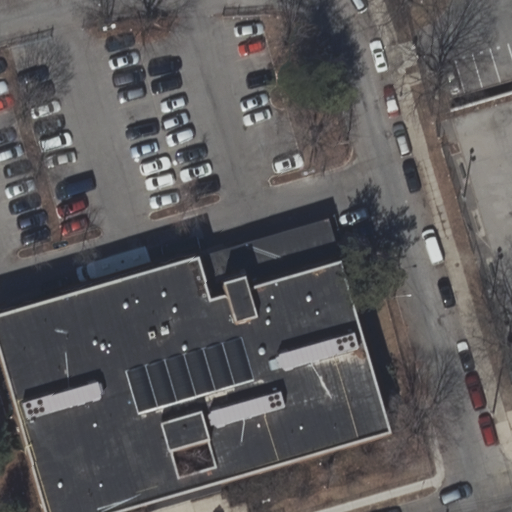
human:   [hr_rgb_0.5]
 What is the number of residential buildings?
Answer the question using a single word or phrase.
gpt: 0

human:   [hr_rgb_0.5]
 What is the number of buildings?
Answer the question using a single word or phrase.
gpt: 1

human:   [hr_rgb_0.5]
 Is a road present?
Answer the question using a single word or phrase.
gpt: yes

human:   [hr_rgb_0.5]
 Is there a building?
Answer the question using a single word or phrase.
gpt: yes

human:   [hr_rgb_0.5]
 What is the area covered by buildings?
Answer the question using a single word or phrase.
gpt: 3205m2

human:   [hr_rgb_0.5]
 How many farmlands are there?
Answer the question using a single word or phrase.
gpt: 0

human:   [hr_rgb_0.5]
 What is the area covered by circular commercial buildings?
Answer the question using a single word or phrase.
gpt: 0m2

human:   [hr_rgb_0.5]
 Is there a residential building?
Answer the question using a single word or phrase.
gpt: no

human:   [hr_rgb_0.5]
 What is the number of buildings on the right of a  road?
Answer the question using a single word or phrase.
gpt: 0

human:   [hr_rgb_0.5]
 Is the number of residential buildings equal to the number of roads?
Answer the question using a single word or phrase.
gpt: no

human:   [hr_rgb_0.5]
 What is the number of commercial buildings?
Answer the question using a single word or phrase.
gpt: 1

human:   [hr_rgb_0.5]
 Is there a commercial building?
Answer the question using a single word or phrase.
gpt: yes

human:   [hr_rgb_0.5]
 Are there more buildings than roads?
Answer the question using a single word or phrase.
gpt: no

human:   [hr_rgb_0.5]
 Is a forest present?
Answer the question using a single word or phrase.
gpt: no

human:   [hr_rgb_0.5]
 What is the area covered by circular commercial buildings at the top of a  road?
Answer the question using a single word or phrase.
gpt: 0m2

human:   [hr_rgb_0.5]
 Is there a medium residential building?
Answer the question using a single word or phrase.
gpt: no

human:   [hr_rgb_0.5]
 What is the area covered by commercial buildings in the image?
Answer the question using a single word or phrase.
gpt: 3205m2

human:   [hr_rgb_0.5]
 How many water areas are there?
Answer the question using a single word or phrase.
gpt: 0

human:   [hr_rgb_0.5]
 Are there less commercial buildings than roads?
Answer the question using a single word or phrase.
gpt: yes

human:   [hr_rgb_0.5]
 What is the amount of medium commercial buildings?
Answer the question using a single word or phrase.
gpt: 0

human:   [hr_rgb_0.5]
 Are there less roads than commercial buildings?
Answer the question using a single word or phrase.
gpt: no

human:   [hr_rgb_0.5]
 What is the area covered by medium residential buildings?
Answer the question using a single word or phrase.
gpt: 0m2

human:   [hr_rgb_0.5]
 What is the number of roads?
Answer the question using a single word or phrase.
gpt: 6

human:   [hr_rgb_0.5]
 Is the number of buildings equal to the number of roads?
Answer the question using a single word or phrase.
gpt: no

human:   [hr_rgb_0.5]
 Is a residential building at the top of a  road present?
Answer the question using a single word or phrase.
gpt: no

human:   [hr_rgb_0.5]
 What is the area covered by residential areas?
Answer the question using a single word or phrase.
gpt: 0m2

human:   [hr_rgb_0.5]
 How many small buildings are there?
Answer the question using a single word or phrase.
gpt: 0

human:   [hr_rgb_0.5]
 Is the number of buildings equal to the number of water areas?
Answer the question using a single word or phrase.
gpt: no

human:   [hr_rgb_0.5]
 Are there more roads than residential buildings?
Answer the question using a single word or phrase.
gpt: yes

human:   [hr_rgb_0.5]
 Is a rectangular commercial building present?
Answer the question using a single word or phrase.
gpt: yes

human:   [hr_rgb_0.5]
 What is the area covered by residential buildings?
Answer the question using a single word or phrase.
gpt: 0m2

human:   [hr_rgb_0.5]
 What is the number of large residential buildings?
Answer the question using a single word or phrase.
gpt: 0

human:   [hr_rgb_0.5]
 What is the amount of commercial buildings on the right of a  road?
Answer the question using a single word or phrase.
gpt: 0

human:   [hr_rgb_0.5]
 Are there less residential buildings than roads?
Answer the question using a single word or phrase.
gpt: yes

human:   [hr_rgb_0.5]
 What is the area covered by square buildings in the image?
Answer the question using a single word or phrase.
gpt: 0m2

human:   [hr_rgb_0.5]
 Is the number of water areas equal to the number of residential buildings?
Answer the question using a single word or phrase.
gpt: yes

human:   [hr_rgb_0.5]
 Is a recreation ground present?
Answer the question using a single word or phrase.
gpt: no

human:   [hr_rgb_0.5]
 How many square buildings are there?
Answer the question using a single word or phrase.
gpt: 0

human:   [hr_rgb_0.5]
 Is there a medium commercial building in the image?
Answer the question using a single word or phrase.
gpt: no

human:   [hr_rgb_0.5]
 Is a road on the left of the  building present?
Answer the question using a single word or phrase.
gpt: yes

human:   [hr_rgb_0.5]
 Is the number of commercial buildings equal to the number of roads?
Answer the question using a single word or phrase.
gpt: no

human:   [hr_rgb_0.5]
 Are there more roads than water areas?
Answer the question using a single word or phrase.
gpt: yes

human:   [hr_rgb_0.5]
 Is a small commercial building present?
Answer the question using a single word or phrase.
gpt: no

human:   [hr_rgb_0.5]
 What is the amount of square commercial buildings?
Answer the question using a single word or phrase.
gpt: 0

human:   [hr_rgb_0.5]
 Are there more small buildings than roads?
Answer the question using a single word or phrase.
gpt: no

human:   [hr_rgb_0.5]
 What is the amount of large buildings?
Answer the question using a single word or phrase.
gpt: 1

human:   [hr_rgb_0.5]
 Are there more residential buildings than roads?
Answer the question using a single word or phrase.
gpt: no

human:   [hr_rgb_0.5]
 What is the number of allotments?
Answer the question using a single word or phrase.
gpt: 0

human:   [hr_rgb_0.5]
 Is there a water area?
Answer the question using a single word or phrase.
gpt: no

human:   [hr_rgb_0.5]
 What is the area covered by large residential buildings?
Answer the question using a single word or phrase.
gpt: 0m2

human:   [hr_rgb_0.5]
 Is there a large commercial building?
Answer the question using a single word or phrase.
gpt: yes

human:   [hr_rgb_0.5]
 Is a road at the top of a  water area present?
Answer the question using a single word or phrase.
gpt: no

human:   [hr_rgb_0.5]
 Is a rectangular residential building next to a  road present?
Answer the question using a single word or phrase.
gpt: no

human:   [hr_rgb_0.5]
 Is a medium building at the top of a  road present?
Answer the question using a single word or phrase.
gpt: no

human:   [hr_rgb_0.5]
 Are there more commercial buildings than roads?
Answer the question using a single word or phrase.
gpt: no

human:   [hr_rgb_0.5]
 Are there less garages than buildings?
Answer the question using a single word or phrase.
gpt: yes

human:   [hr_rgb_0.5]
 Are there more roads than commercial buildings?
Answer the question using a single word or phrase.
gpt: yes

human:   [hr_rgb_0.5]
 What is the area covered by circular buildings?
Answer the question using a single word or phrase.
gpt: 0m2

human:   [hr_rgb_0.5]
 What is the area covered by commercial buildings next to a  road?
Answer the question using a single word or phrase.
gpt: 3205m2

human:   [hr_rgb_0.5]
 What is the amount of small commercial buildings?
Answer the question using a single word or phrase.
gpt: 0

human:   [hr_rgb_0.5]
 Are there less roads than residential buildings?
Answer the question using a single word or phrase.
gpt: no

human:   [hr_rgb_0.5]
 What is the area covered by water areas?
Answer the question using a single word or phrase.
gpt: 0m2

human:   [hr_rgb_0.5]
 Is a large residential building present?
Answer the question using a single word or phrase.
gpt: no

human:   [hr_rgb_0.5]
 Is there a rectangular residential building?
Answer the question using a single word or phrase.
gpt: no